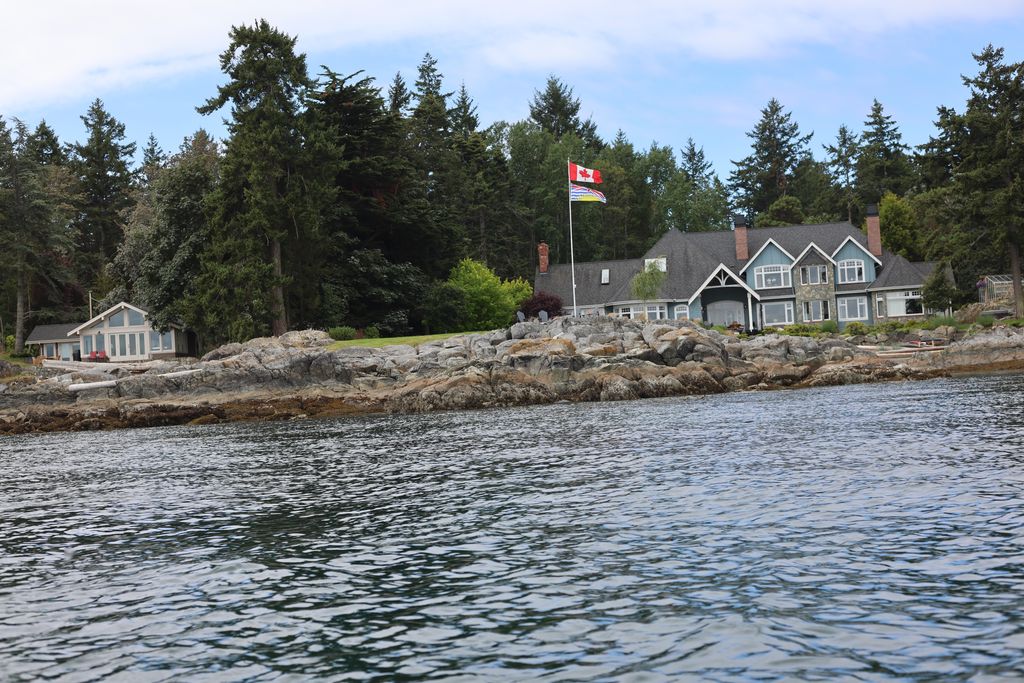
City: victoria